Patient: sex F, age 75
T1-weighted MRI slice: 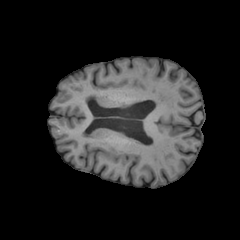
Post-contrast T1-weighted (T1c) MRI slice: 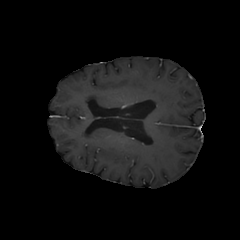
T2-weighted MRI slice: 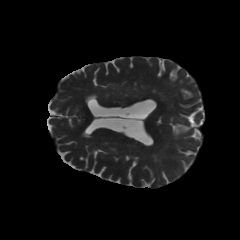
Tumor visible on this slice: yes
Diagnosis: Glioblastoma, IDH-wildtype
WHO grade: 4